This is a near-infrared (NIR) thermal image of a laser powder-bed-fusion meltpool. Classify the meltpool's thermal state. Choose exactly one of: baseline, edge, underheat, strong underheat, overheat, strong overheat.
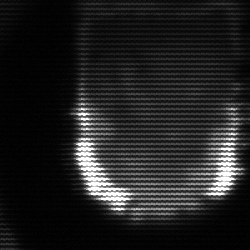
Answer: baseline